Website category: university
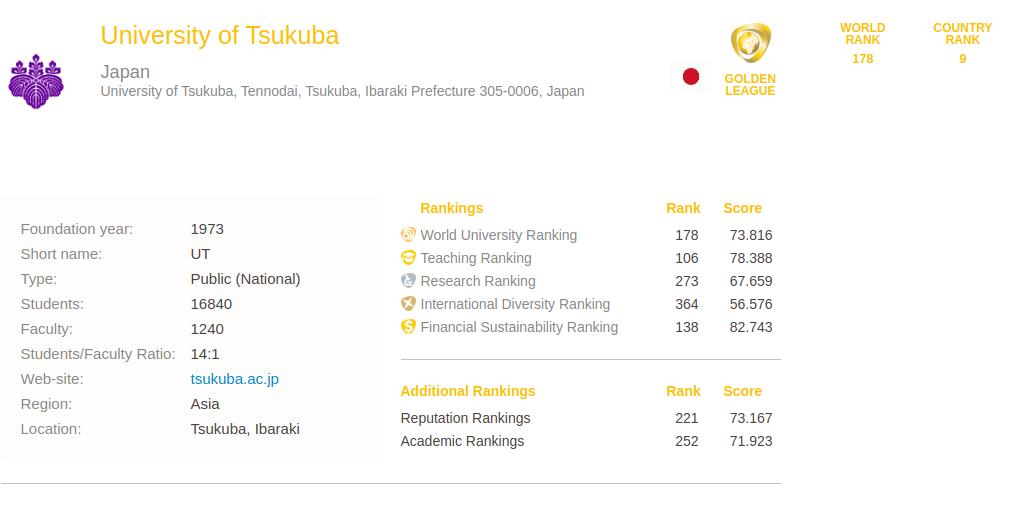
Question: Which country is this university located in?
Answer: Japan

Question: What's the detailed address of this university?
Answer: University of Tsukuba, Tennodai, Tsukuba, Ibaraki Prefecture 305-0006, Japan

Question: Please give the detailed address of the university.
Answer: University of Tsukuba, Tennodai, Tsukuba, Ibaraki Prefecture 305-0006, Japan

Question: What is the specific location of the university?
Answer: University of Tsukuba, Tennodai, Tsukuba, Ibaraki Prefecture 305-0006, Japan

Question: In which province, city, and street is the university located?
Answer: University of Tsukuba, Tennodai, Tsukuba, Ibaraki Prefecture 305-0006, Japan

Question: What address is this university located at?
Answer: University of Tsukuba, Tennodai, Tsukuba, Ibaraki Prefecture 305-0006, Japan

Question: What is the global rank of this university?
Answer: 178

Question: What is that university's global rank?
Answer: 178

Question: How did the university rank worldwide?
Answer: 178

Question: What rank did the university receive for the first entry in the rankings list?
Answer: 178

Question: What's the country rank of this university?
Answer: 9

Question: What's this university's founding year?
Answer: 1973

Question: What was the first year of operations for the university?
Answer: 1973

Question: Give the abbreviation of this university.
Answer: UT

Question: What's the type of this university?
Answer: Public (National)

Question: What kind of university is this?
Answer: Public (National)

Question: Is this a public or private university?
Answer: Public (National)

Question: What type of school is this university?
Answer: Public (National)

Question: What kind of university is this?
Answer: Public (National)

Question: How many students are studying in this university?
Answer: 16840

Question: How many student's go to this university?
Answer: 16840

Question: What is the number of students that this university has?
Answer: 16840

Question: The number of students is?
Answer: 16840

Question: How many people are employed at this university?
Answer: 1240

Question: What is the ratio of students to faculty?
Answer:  14 : 1

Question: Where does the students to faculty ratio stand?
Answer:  14 : 1

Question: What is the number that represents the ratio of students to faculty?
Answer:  14 : 1

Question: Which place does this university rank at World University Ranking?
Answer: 178

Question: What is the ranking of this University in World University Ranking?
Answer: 178

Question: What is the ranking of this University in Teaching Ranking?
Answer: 106

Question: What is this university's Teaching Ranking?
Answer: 106

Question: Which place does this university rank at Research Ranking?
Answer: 273

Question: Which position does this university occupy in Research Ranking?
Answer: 273

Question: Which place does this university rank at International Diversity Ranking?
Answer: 364

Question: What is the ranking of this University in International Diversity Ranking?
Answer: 364

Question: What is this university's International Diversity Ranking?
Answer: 364

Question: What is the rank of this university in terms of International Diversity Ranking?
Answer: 364

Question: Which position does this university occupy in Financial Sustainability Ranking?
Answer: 138

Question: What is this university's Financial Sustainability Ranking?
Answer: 138

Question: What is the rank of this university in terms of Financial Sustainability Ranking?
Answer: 138

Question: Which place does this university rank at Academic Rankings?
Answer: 252

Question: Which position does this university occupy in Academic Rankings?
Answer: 252

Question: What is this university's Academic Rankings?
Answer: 252

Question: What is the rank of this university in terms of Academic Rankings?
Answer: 252

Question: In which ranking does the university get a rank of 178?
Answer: World University Ranking

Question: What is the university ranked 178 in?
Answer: World University Ranking

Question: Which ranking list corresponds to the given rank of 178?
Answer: World University Ranking

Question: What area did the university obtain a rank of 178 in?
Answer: World University Ranking

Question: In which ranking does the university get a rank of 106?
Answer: Teaching Ranking

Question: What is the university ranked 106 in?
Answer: Teaching Ranking

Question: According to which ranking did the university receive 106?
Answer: Teaching Ranking

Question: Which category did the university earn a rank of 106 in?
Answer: Teaching Ranking

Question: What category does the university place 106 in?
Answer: Teaching Ranking

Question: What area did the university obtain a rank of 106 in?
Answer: Teaching Ranking

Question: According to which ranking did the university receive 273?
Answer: Research Ranking

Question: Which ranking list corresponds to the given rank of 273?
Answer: Research Ranking

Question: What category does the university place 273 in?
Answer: Research Ranking

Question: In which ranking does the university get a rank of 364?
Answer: International Diversity Ranking

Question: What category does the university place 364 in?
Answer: International Diversity Ranking

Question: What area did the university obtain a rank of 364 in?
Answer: International Diversity Ranking

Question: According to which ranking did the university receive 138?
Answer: Financial Sustainability Ranking

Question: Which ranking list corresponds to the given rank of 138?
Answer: Financial Sustainability Ranking

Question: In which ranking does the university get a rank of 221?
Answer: Reputation Rankings

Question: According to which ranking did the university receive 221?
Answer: Reputation Rankings